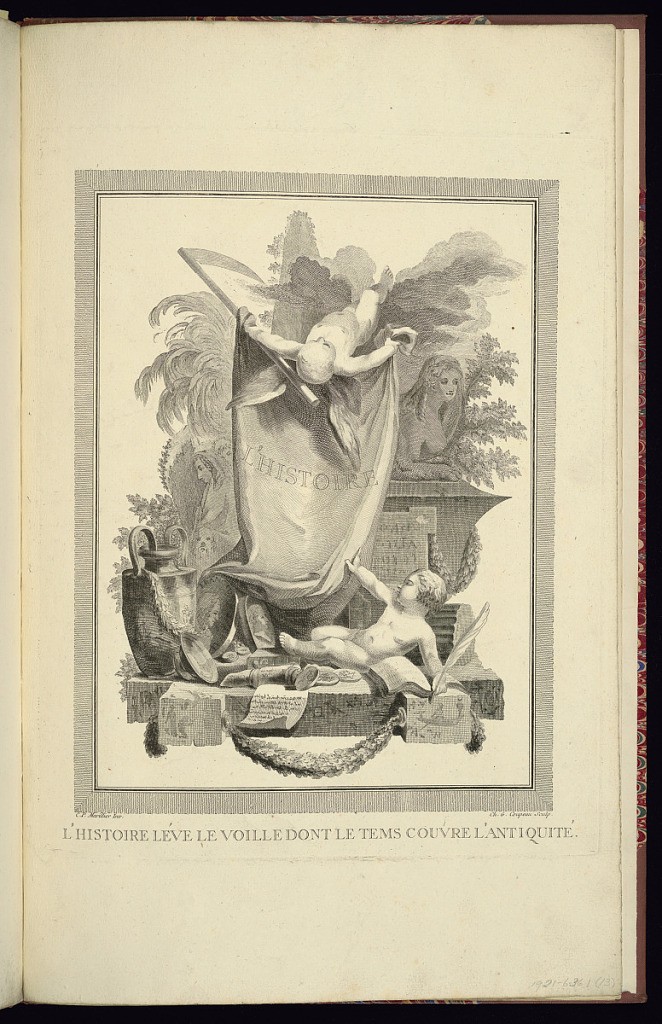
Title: L’HISTOIRE
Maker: Clément Pierre Marillier, French, 1740 – 1808
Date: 1759–80
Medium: Etching and engraving on laid paper
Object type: Print
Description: Allegorical vignette representing history from a series of twelve (including title page). The title is lettered in the center on a textile held up by an upside-down winged putto holding a scythe, representing father time. In the background clouds, trees, and foliage, with draped figures, monuments including a sphynx on a plinth. Below a putto reaches up at the fabric, holds a quill and leans against an open book, surrounded by a fragment form a column, medals, scrolls, an urn, garlands, bowls, books, and papers. On the edge of the base are symbols resembling hieroglyphs and a festoon of leaves. Lettering below the vignette and the plate is signed.